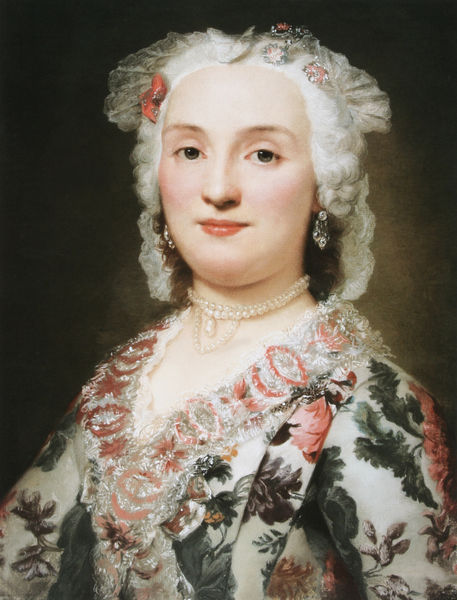
Titel: Dorothea Sophia Thiele, die zweite Frau des Malers Johann Alexander Thiele
Künstler: Anton Raphael Mengs
Standort: Dresden
Institution: Gemäldegalerie Alte Meister
Schlagwörter: blätter, weiß, grün, mädchen, ausschnitt, blumen, decolte, frankreich, frau, frisur, grau, haar, hell, kleid, licht, mund, nase, ohrring, profil, schmuck, blick, dame, rose, rot, haube, muster, schleife, jung, augen, barock, falten, gesicht, haarschmuck, kragen, samt, spitze, bildnis, hals, portrait, porträt, zweige, auge, gewand, haare, sitzend, stickerei, stoff, adel, ohrringe, schleifen, brosche, brustbild, en face, frontal, lippen, locken, madame, perlen, prtrait, puder, rokoko, rosa, rund, perücke, lächeln, tüll, kette, ausdruck, floral, rüschen, teint, perlenkette, halskette, mohnblumen, portait, brokat, adlige, spitzenkragen, zierde, gewebe, textil, gewellt, dekolte, ingres, perrücke, gepudert, kett, musters, perlenohrringe, hochmütig, inkanat, blumenstoff, carriera, haarputz, halskett, la tour, rosalba carriera, schlefe, blumenkleid, spitzenhaube, herausgeputzt, sammt, porträät